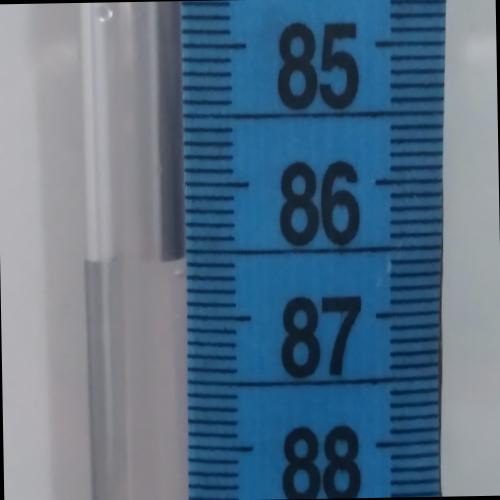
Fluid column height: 86.6 cm